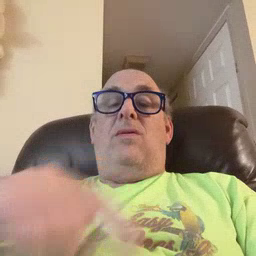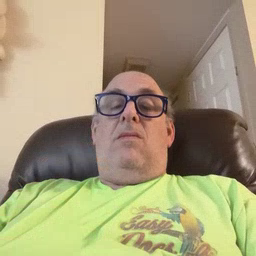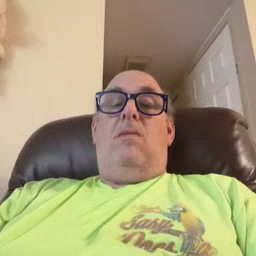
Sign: red